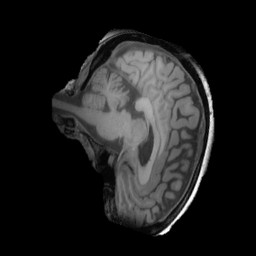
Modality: T1w
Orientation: sagittal
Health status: ill
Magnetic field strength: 3 T